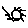
Label: sun